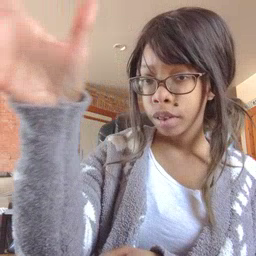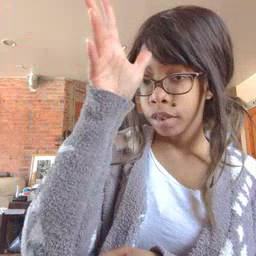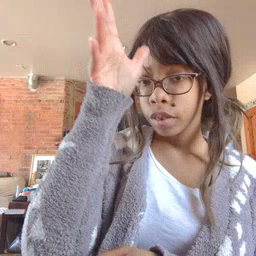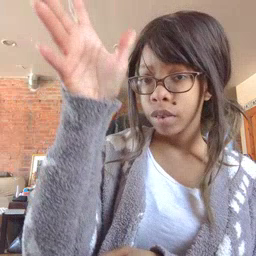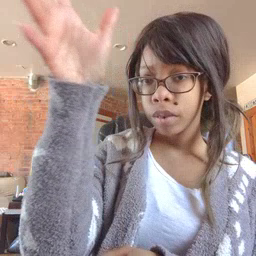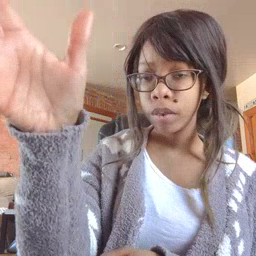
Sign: grandpa